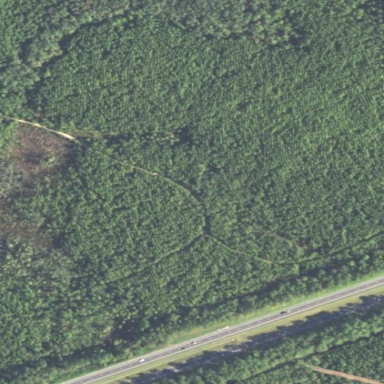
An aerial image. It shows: Forest area predominantly covered with needle-leaved trees.